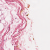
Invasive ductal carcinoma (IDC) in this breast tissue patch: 0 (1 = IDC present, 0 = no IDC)